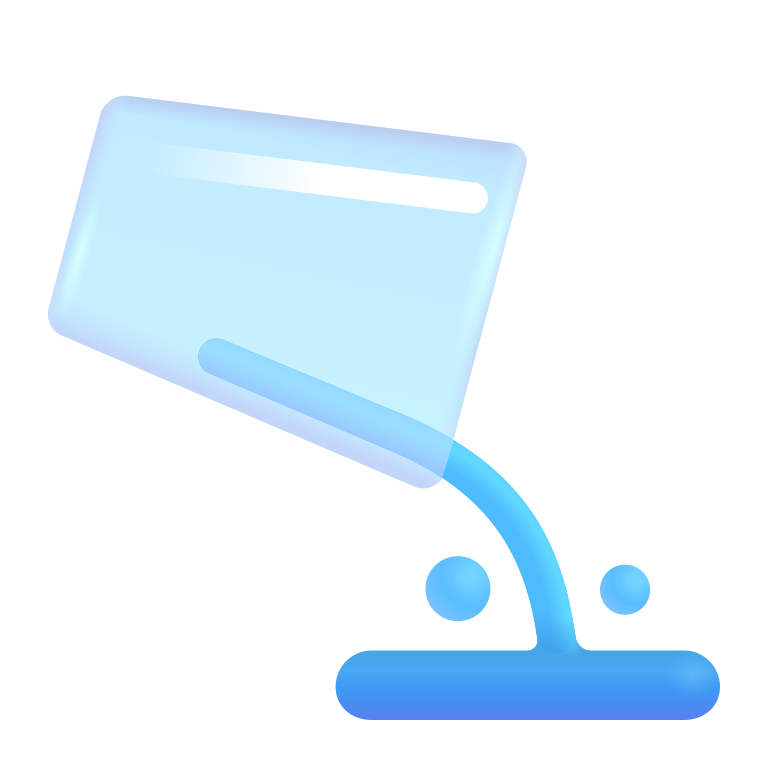
pouring liquid color